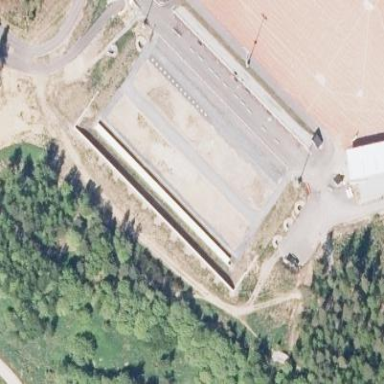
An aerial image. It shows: Embankment next to building.